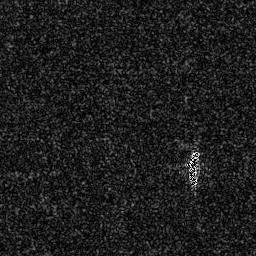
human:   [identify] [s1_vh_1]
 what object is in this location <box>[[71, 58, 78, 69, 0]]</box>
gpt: <ref>1 small ship at the right</ref>